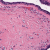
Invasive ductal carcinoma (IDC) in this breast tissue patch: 0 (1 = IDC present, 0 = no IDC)